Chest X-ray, PA view. Patient: 33 years old, sex M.
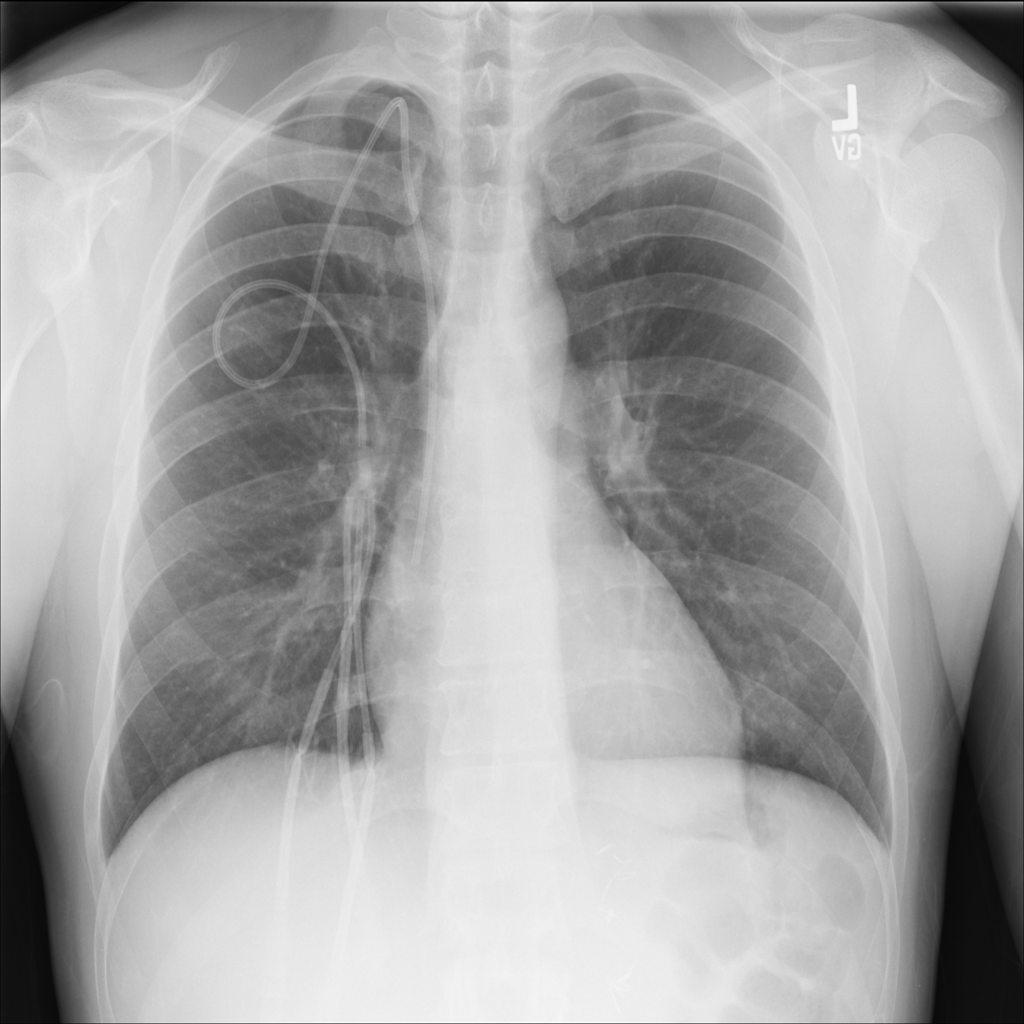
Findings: No Finding